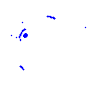
Particle: pion